Question: I am trying write web application with spring boot, but found the object returned from controller method become empty json, hers is my code:
'''
@Configuration
@ComponentScan
@EnableAutoConfiguration
@EnableWebMvc
public class Application {
@Bean
public DataSource ds() {
BasicDataSource ds = new org.apache.commons.dbcp.BasicDataSource();
ds.setDriverClassName("com.mysql.jdbc.Driver");
ds.setUrl("jdbc:mysql://localhost:3306/test");
ds.setUsername("root");
ds.setPassword("test");
return ds;
}
@Bean
public AbstractEntityManagerFactoryBean entityManagerFactory(DataSource dataSource, JpaVendorAdapter jpaVendorAdapter) {
LocalContainerEntityManagerFactoryBean lef = new LocalContainerEntityManagerFactoryBean();
lef.setDataSource(ds());
lef.setJpaVendorAdapter(jpaVendorAdapter);
lef.setPackagesToScan("hello");
return lef;
}
@Bean
public JpaVendorAdapter jpaVendorAdapter() {
HibernateJpaVendorAdapter hibernateJpaVendorAdapter = new HibernateJpaVendorAdapter();
hibernateJpaVendorAdapter.setShowSql(true);
hibernateJpaVendorAdapter.setGenerateDdl(true);
hibernateJpaVendorAdapter.setDatabase(Database.MYSQL);
return hibernateJpaVendorAdapter;
}
@Bean
public PlatformTransactionManager transactionManager() {
return new JpaTransactionManager();
}
public static void main(String[] args) {
ConfigurableApplicationContext context = SpringApplication.run(Application.class);
CustomerRepository repository = context.getBean(CustomerRepository.class);
}
}
'''
'''
@Entity
@Table(name ="customer")
public class Customer {
@Id
@GeneratedValue(strategy=GenerationType.AUTO)
private long id;
private String firstName;
private String lastName;
protected Customer() {}
public Customer(String firstName, String lastName) {
this.firstName = firstName;
this.lastName = lastName;
}
@Override
public String toString() {
return String.format(
"Customer[id=%d, firstName='%s', lastName='%s']",
id, firstName, lastName);
}
}
'''
'''
@Controller
@RequestMapping("/customer")
public class MyController {
@Autowired
CustomerRepository customerRepository;
@RequestMapping(method = RequestMethod.GET)
public @ResponseBody List<Customer> getAll() {
return (List<Customer>) customerRepository.findAll();
}
@RequestMapping(value="/{id}", method = RequestMethod.GET)
public @ResponseBody Customer findOne(@PathVariable long id) {
Customer customer = customerRepository.findOne(id);
System.out.println("--------------------------------");
System.out.println(customer);
return customer;
}
}
'''
I can see the customer printed in the console, so I guess the data access is working, the only problem is why the customer object is converted to empty json.

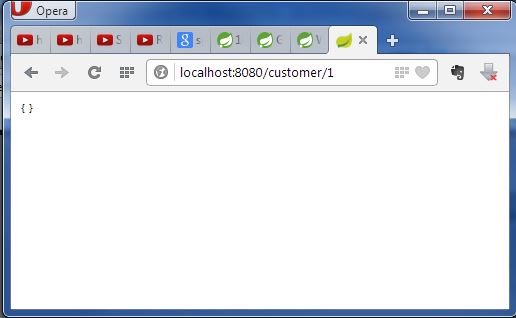
Answer: Don't you need some public getters?